Field crop: maize
Growth stage: 2
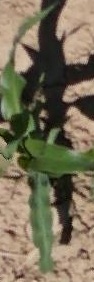
Species: maize